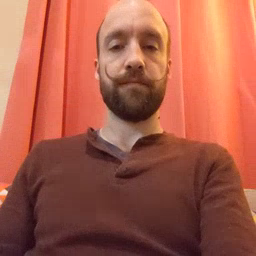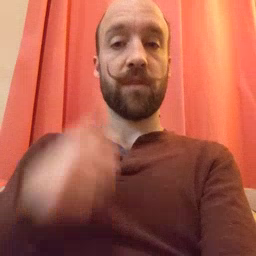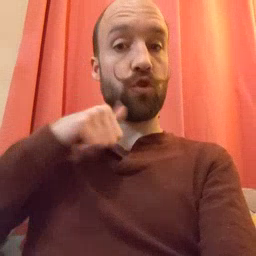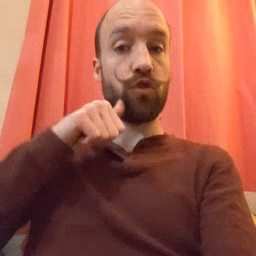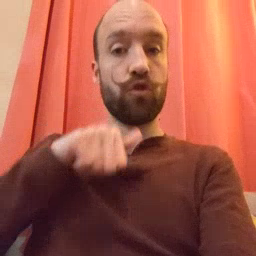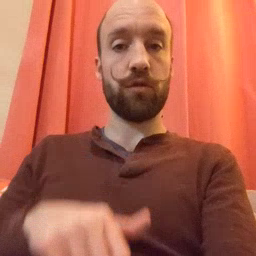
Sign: girl